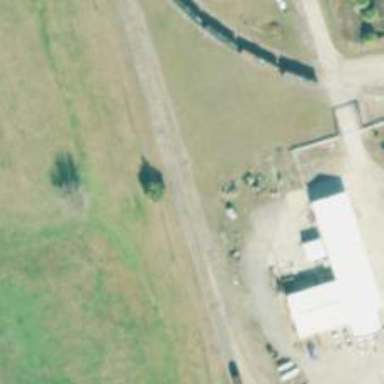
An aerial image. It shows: Rail spur service.